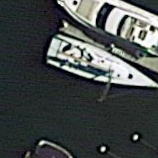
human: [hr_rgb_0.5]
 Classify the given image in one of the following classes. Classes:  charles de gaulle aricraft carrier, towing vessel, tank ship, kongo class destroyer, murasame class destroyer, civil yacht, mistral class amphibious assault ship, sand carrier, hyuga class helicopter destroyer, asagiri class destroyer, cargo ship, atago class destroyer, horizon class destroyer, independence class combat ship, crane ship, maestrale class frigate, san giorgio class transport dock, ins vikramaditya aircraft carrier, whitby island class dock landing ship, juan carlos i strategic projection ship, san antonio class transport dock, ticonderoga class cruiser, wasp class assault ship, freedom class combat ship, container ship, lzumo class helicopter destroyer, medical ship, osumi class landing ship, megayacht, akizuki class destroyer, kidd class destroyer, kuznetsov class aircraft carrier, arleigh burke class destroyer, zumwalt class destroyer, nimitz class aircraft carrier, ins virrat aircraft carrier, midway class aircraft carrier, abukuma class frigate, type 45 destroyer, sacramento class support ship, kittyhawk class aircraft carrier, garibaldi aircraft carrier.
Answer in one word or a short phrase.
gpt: Civil yacht